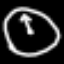
Label: clock